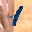
Label: 1